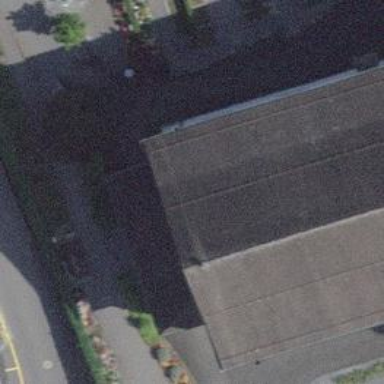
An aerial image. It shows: Building with ridged roof.